Brain MRI, t1w sequence, axial 2D slice.
Patient: age 35, sex F, weight 78 kg, height 1.78 m
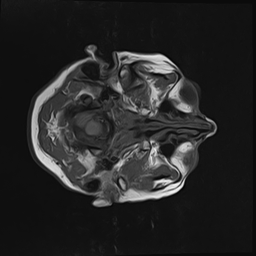